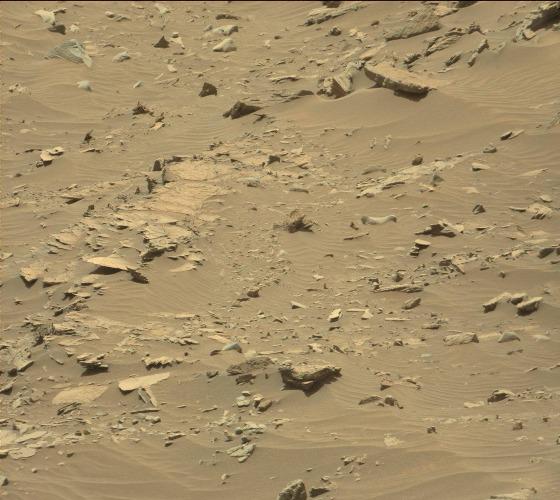
Terrain classes present: Bedrock, Gravel / Sand / Soil, Rock, Shadow